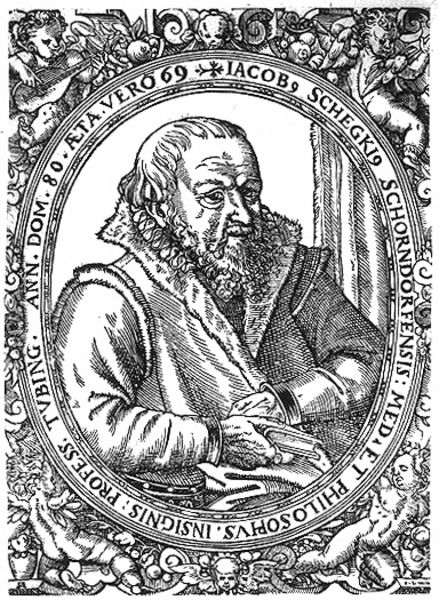
Titel: Bildnis des Jakob Schegk
Künstler: Jost Amman
Institution: (Seriendruck)
Schlagwörter: hand, mann, schatten, weiß, licht, mund, nase, schwarz, stirn, zeichnung, ornament, rock, alt, bart, jacke, arme, augen, falten, gesicht, halten, kragen, mensch, pelz, rahmen, vollbart, ärmel, bild, bildnis, hände, portrait, porträt, vorhang, haare, mantel, instrumente, musik, kinder, oval, engel, früchte, putte, putto, fell, holzschnitt, schrift, grafik, graphik, figuren, inschrift, glatze, musikinstrument, verzierung, dreiviertelprofil, philosoph, buch, medaillon, dom, druck, druckgraphik, druckgrafik, stich, schwarzweiß, text, arzt, spitzbart, pelzkragen, pelzmantel, gelehrter, laute, mandoline, putten, kupferstich, latein, umschrift, professor, druckschrift, jakob, rollwerk, tübingen, jacob, jacob schegk, 80, schorndorf, weißschwarz, seitkragen, männliche person